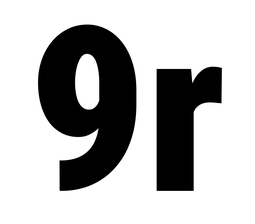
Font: Roboto_Condensed_Black